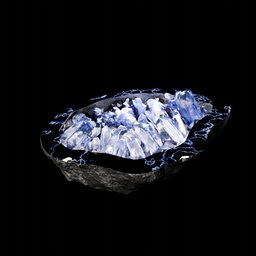
Label: decoration